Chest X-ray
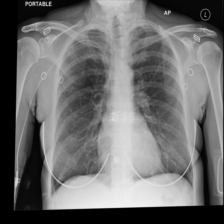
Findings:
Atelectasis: negative
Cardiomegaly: negative
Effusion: negative
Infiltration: negative
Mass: negative
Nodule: negative
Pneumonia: negative
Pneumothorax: negative
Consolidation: negative
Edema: negative
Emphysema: negative
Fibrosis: negative
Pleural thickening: negative
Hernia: negative